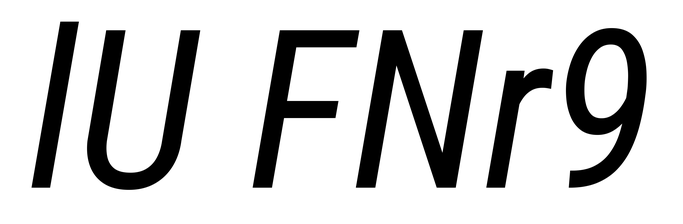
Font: Roboto-Italic_Condensed_Italic